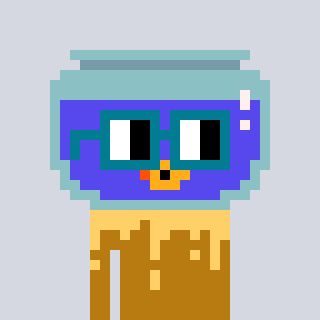
a pixel art character with square dark green glasses, a goldfish-shaped head and a gold-colored body on a cool background